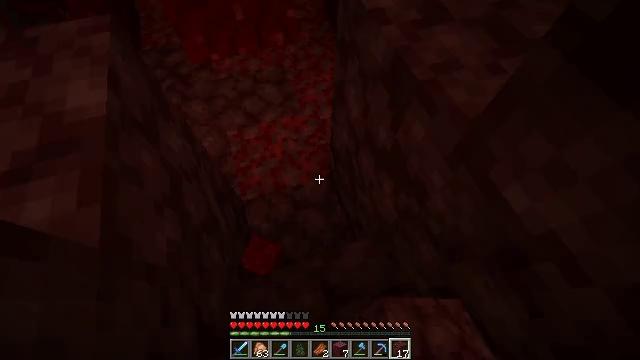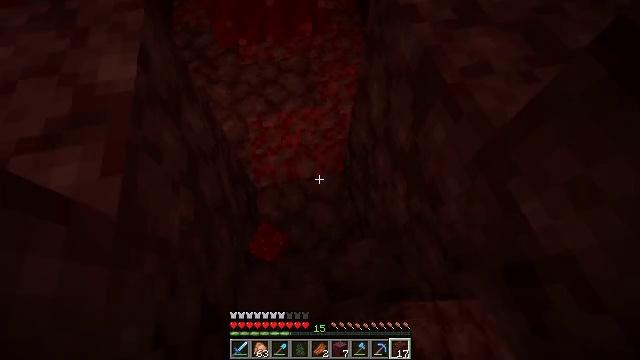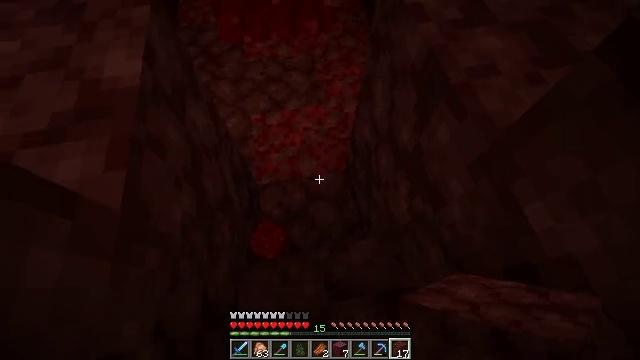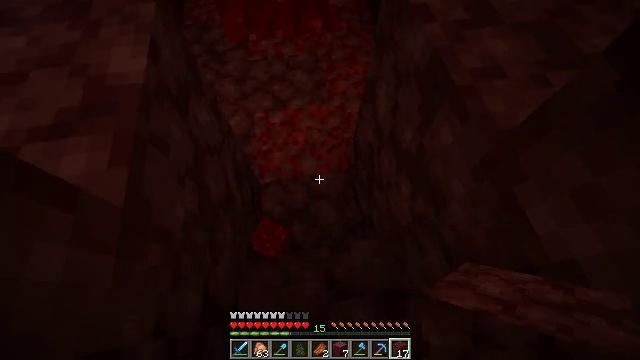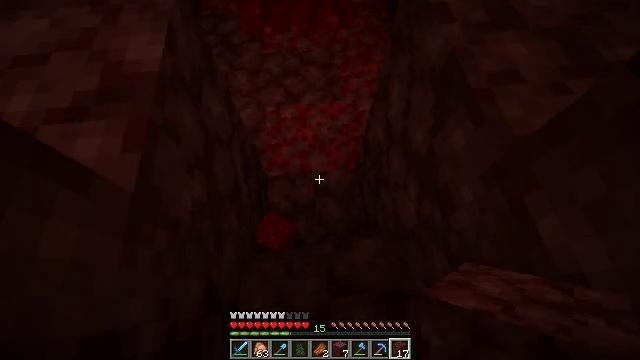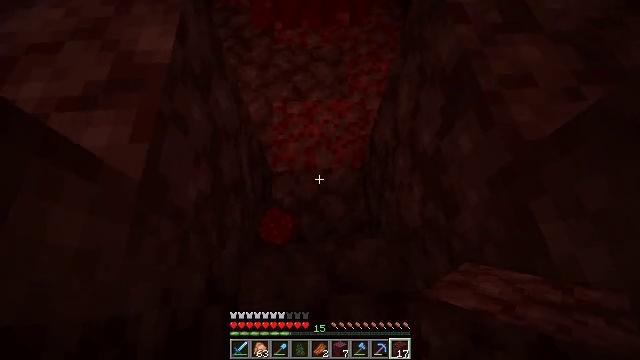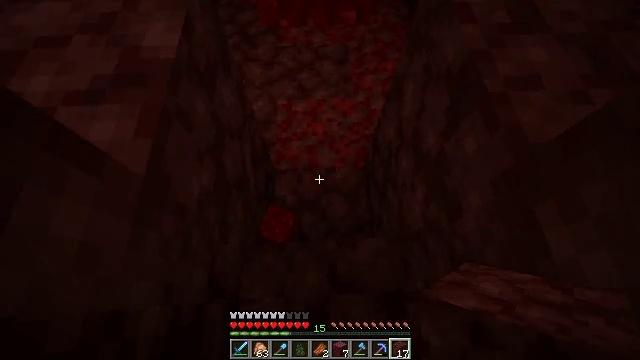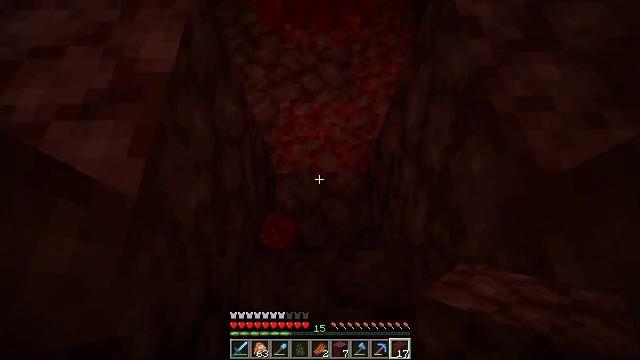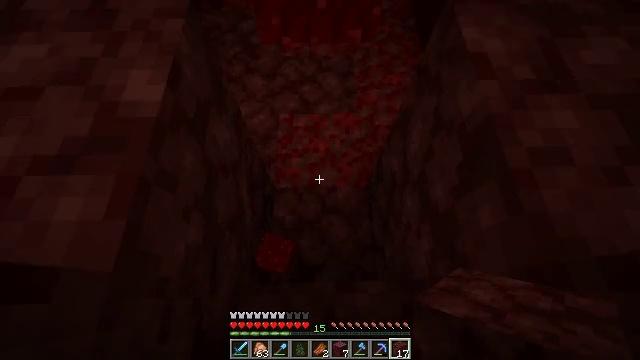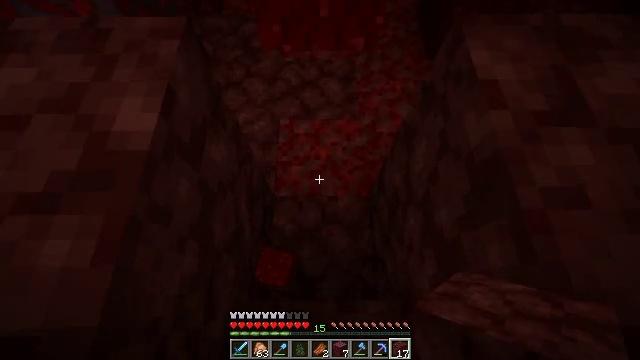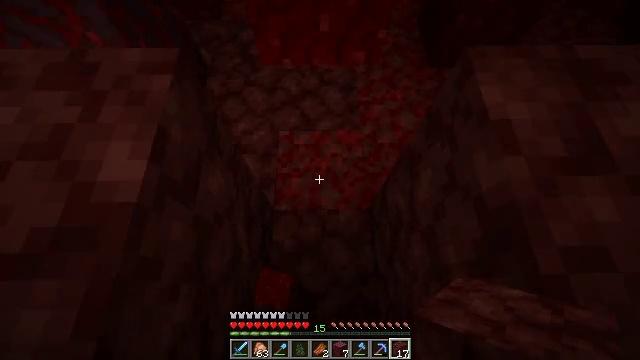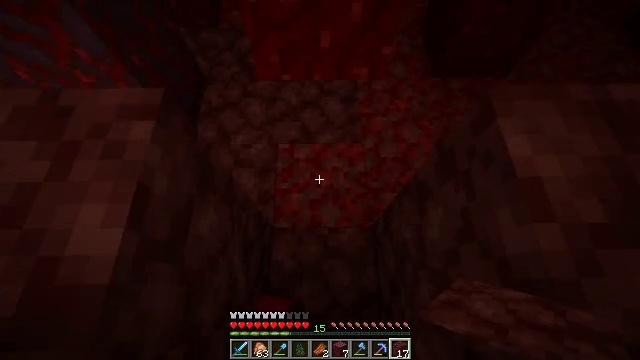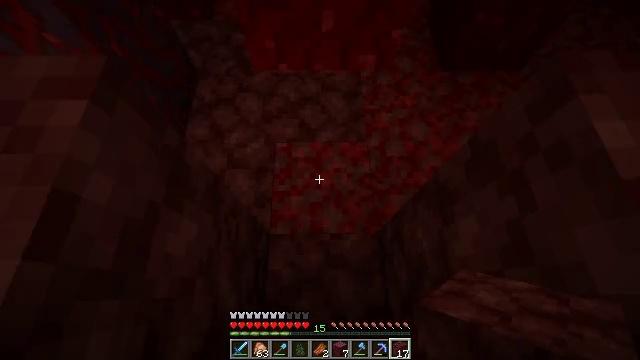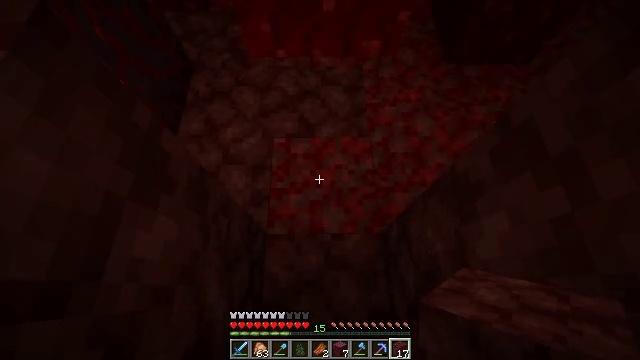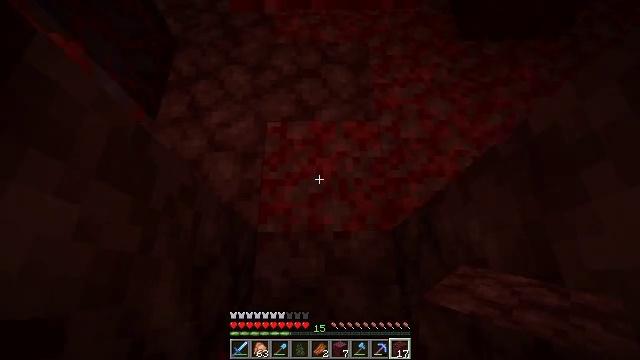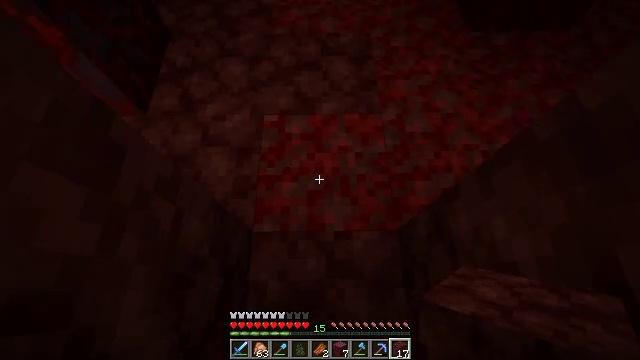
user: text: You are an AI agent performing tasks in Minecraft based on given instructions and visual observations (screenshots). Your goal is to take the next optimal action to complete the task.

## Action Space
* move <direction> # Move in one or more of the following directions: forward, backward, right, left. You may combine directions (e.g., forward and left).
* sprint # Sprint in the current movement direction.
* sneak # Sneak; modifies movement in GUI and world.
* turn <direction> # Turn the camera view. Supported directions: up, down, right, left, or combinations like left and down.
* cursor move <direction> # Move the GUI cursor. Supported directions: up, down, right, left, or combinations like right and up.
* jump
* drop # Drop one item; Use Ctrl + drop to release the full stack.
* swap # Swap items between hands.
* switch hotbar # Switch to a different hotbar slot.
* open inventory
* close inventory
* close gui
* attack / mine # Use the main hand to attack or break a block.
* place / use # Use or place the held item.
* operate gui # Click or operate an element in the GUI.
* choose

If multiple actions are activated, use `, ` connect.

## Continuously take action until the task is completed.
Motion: motion action
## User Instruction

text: Collect the nether wart block for decoration.
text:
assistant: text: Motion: turn left and down
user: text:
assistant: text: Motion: turn left
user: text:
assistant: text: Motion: turn left
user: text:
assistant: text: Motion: turn left
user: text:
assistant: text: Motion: turn left
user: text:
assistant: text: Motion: turn left
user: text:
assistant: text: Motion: move forward, turn left
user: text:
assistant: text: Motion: move forward
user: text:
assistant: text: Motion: move forward
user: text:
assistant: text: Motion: move forward
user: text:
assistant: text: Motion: no_op
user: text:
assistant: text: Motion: no_op
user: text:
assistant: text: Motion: no_op
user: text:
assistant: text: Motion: no_op
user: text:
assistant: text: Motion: no_op
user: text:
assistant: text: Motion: no_op
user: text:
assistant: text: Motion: move back
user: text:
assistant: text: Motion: move back
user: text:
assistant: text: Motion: move back
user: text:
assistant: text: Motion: move back, turn right and up
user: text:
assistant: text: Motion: turn right and up
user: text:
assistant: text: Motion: turn up
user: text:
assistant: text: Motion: turn left and up
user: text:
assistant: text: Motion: turn left and up
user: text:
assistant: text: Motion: turn up
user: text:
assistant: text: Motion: turn up
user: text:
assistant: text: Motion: no_op
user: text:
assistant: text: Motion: no_op
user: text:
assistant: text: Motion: no_op
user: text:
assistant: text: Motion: no_op